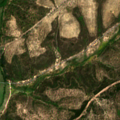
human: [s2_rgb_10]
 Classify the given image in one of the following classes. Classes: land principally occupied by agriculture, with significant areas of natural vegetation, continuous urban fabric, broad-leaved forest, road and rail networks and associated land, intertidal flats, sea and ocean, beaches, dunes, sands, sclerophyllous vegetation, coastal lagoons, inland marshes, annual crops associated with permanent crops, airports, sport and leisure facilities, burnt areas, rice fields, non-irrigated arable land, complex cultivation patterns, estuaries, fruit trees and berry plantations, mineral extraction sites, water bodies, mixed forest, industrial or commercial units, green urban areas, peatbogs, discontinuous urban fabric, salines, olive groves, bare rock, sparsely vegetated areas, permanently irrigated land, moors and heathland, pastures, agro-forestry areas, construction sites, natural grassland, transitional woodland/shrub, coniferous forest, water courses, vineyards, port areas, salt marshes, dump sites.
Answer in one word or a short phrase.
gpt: non-irrigated arable land, agro-forestry areas, broad-leaved forest, transitional woodland/shrub